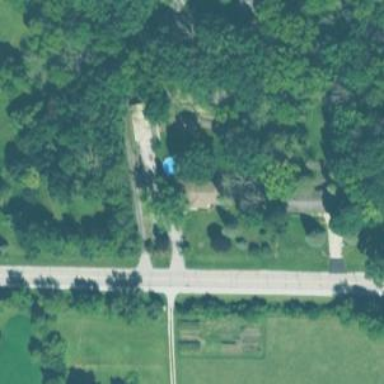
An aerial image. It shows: Driveway.